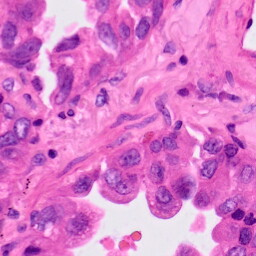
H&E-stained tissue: Lung